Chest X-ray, PA view. Patient: 59 years old, sex F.
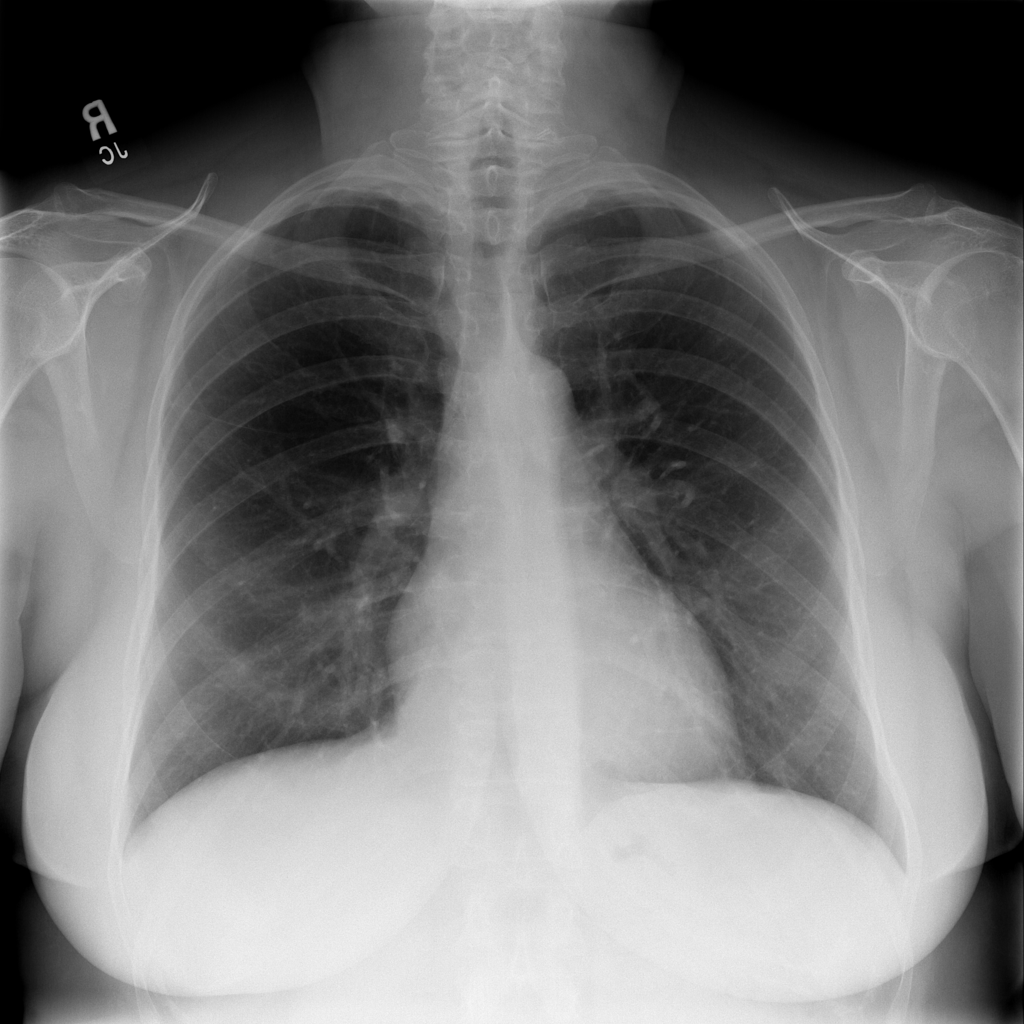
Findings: No Finding